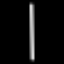
Label: line